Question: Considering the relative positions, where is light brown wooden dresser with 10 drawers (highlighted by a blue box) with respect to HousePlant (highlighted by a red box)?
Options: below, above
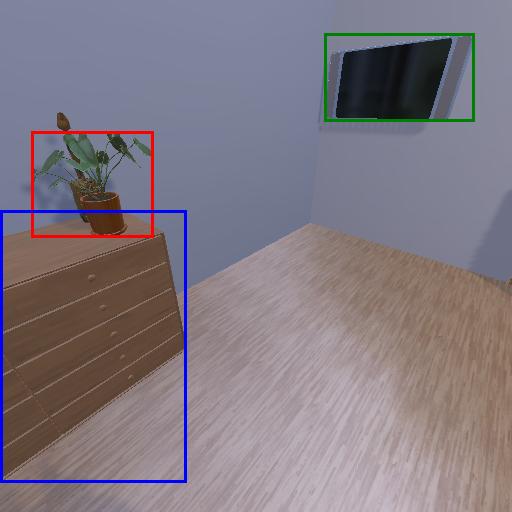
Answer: below